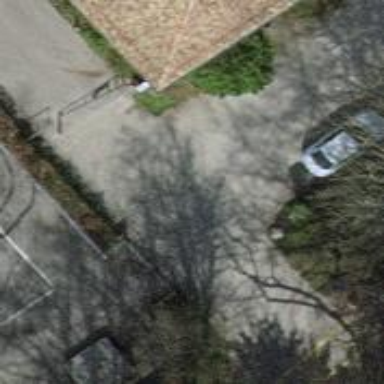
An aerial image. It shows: Driveway made of paving stones.